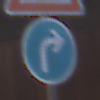
Verkehrszeichen: VorgeschriebeneFahrtrichtungRechts
Zusatzzeichen oben: Arbeitsstelle
Umgebung: Outdoor, Urban
Tageszeit: MorningAfternoon
Wetter: PartlyCloudy
Licht: Natural
Jahreszeit: NotSpecified
Kontrast: MediumContrast